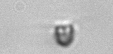
Label: Pyramimonas